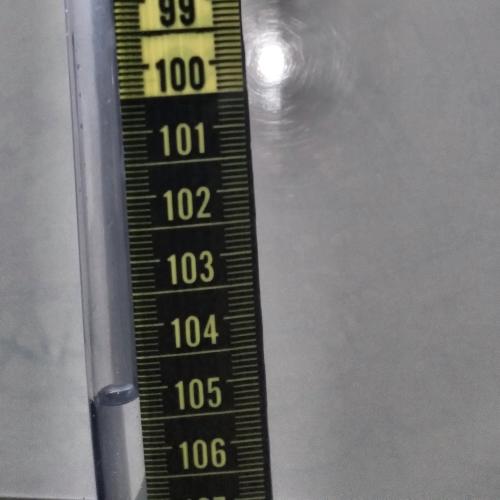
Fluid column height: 105.1 cm